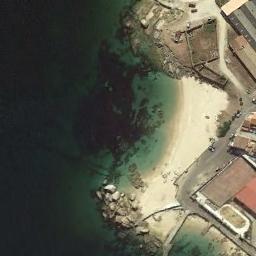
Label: beach